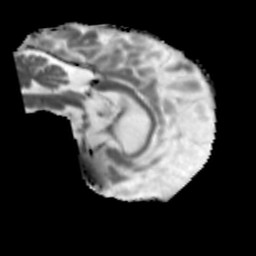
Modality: MD
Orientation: sagittal
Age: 64
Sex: male
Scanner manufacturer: siemens
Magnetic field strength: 3 T
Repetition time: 5.47 s
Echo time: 0.0854 s